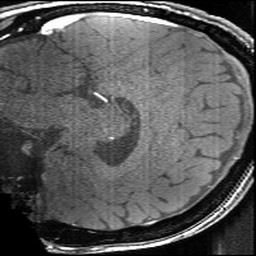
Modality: angio
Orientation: sagittal
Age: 29
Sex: female
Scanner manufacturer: siemens
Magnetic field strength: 3 T
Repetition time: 0.021 s
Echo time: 0.00343 s